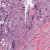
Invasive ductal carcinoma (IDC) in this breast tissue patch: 1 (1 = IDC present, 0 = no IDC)